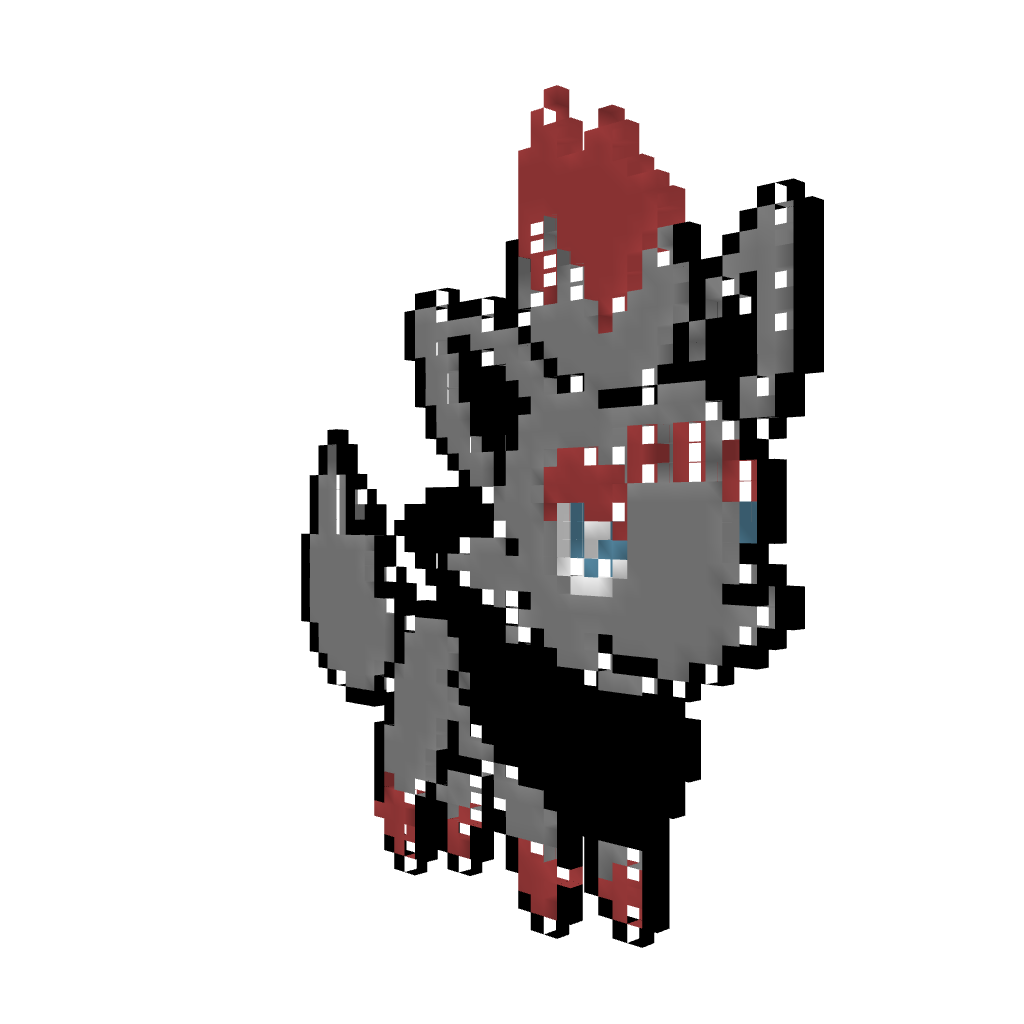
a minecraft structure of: Pokemon Black&amp;White 1-2 Zorura Pixel Art bad low quality